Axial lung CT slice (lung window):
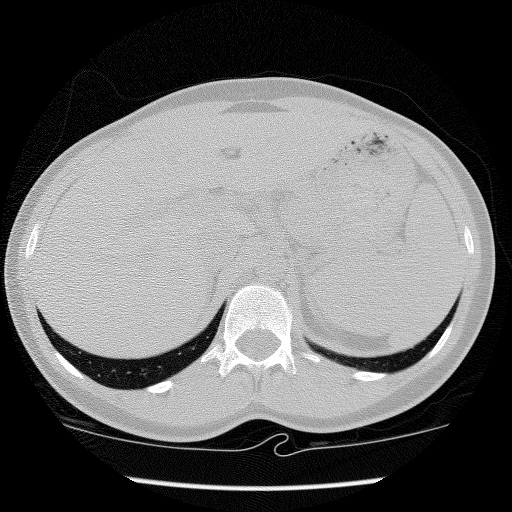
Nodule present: no